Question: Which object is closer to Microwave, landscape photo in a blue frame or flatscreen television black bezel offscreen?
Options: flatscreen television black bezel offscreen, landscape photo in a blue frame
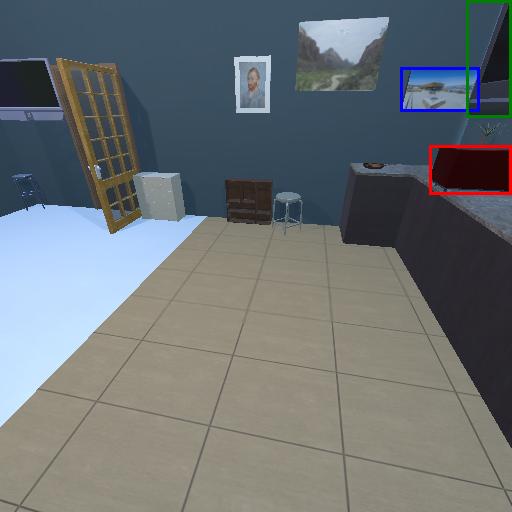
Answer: flatscreen television black bezel offscreen